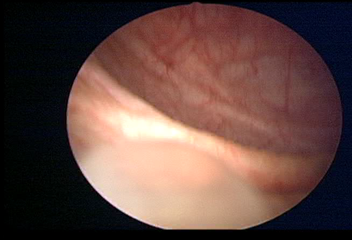
Modality: WLC
Class: Normal mucosa
Bladder cancer association: No